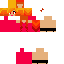
A female human skin with medium skin, wearing red long hair dressed in a red robe top and red pants, featuring a closed mouth.